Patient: sex F, age 32
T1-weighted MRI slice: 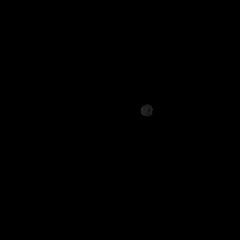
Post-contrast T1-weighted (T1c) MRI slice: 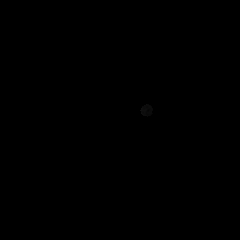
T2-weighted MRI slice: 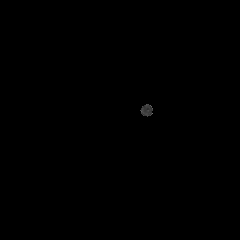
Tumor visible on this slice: no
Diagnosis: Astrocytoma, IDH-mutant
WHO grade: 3